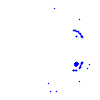
Particle: pion